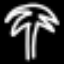
Label: palm tree